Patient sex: M
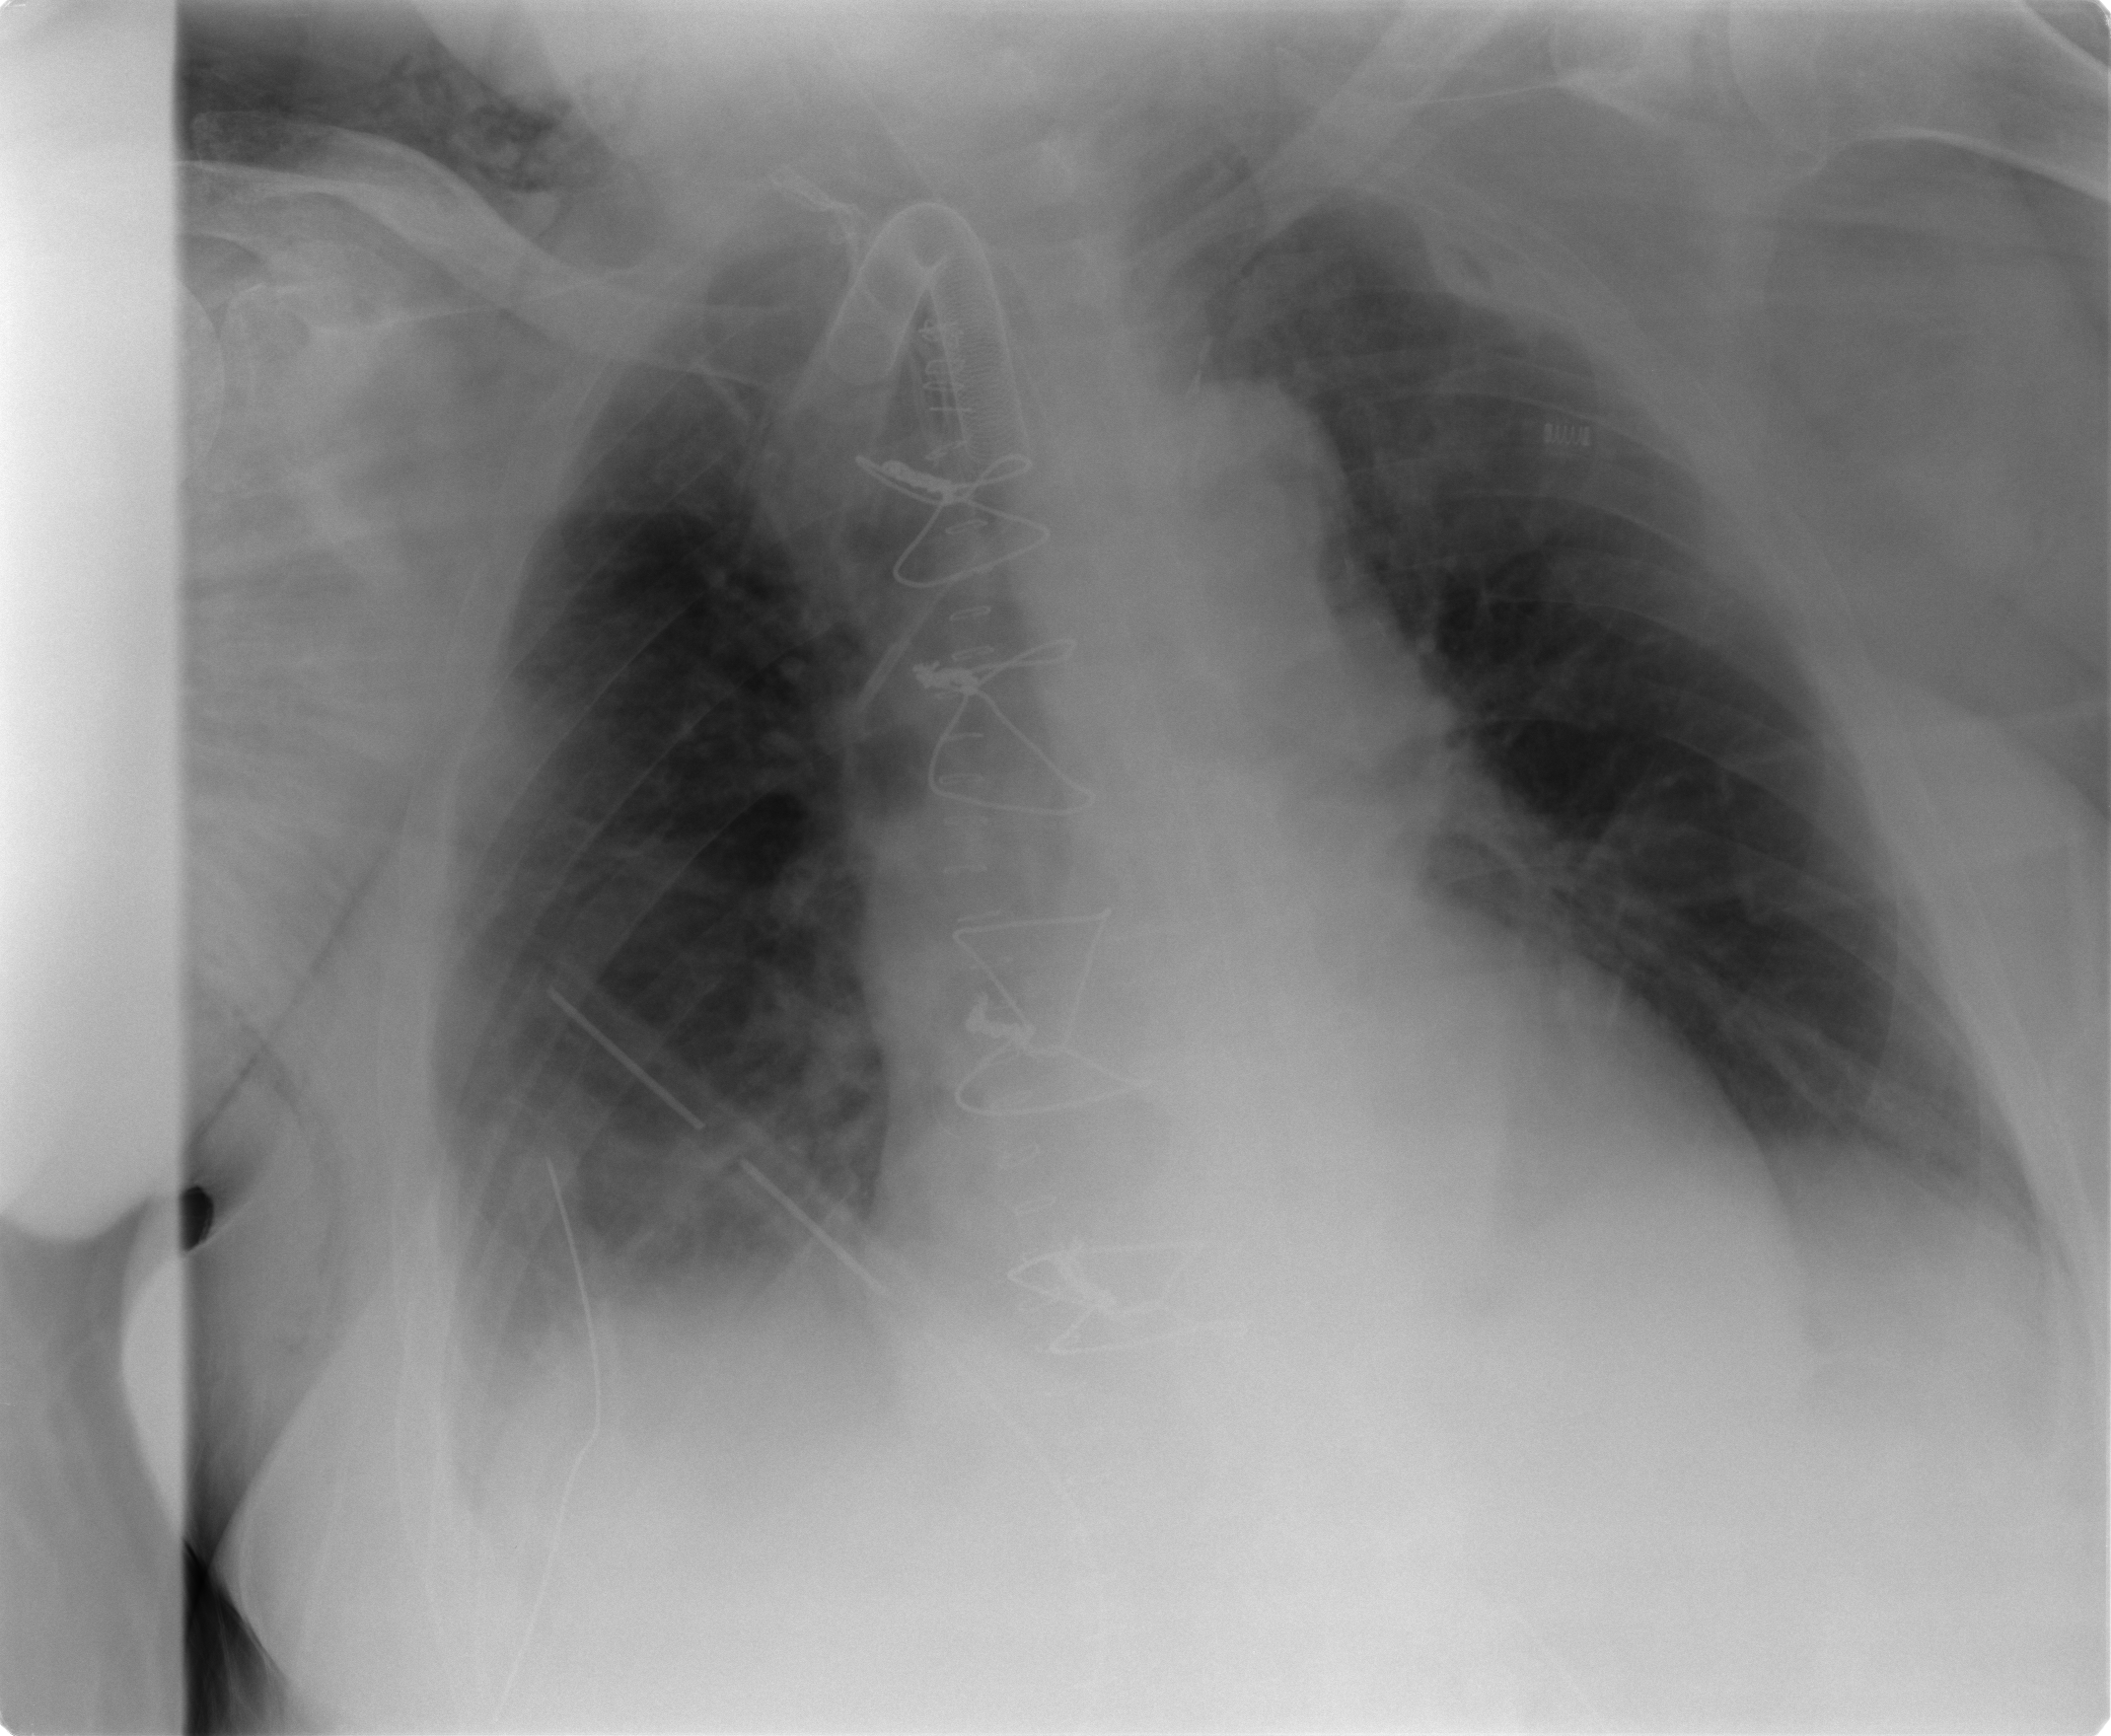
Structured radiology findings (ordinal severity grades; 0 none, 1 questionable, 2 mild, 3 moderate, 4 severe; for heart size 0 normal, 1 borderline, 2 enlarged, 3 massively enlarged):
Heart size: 0
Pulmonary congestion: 1
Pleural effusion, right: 2
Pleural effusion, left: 1
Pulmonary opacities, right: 1
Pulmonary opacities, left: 0
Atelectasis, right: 2
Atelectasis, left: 2